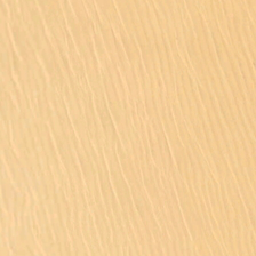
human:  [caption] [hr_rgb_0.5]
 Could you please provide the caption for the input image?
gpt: It's a big desert

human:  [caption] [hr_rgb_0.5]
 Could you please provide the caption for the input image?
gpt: This is vast and endless desert.

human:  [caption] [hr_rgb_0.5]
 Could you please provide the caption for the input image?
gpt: This is a vast desert.

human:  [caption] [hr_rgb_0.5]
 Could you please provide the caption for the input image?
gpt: This is a vast and boundless desert.

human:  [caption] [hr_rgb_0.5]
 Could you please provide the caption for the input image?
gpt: This is a Vast Desert without limits.